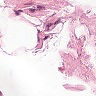
Metastatic tissue present: no